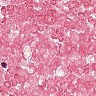
Metastatic tissue present: no